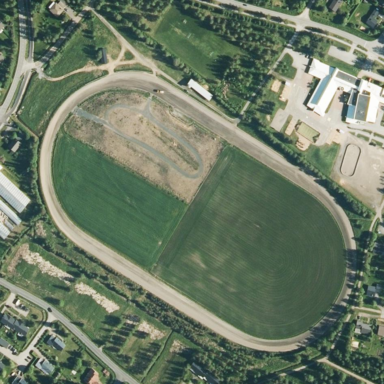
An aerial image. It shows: Recreation ground used for horse racing. It features track for the sport.